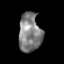
Tissue: skin
Cell type: Epithelial cells
Senescence score: 0.2184
Nuclear area (px): 857
Mean DAPI intensity: 128.685